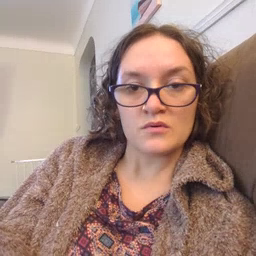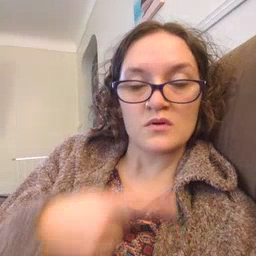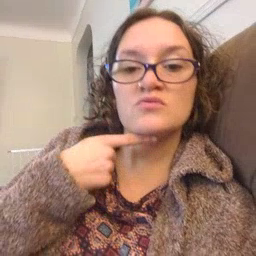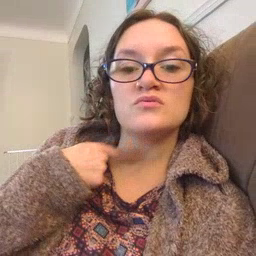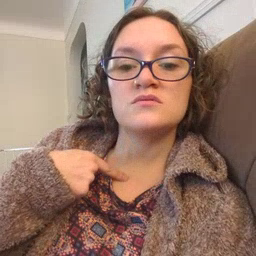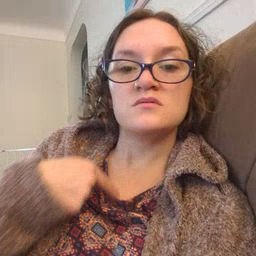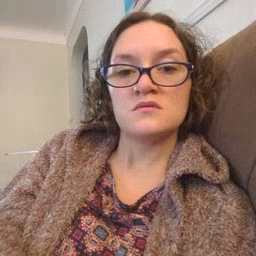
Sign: thirsty